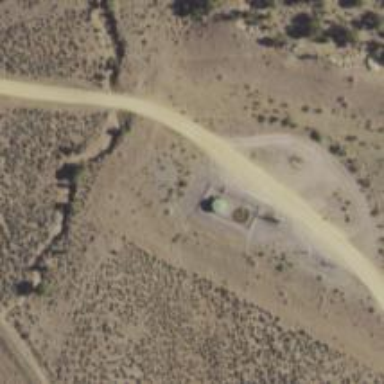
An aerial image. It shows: Storage tank with man-made structure.